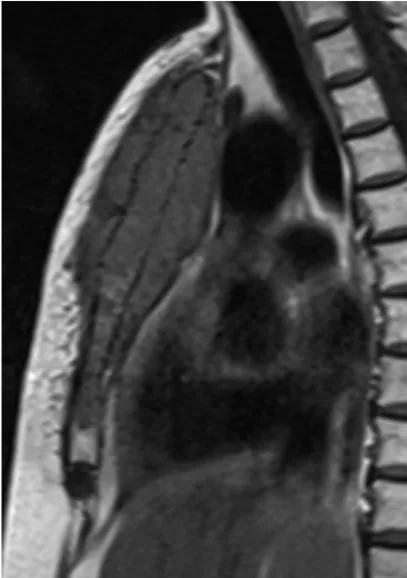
(A) T1-weighted sagital image (repetition time/echo time, 590/21 msec) of the sternum showing an area of low signal intensity in the manubrium and body of the sternum.
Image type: radiology (mri)